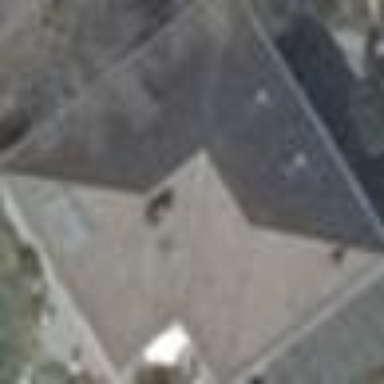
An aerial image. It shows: Detached building with hipped roof shape.